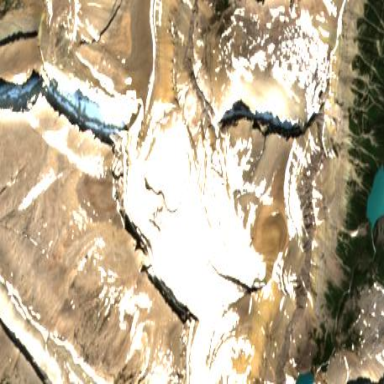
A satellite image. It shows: Stunning view of glacier.